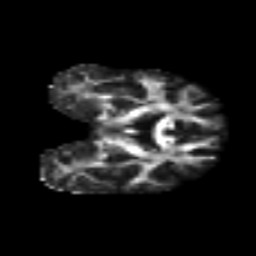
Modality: FA
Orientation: coronal
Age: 40
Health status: ill
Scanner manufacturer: philips
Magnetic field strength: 3 T
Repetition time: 9 s
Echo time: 0.127 s